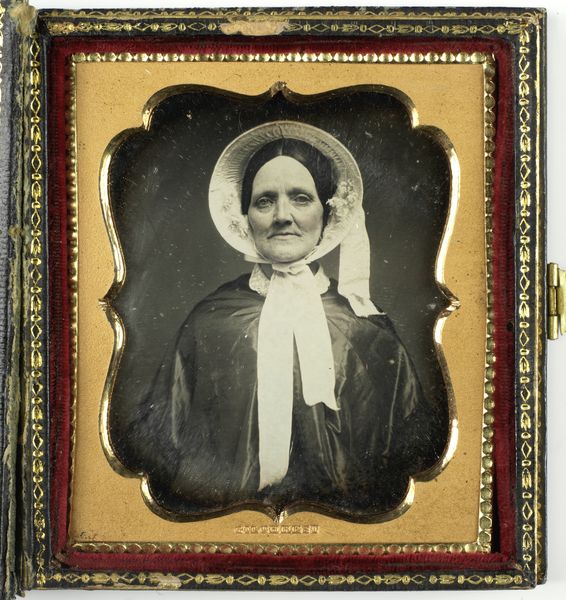
Titel: Portret van vrouw
Künstler: Gilchrest
Standort: Amsterdam
Institution: Rijksmuseum
Schlagwörter: holz, hut, alt, rahmen, foto, fotografie, schwarzweiß